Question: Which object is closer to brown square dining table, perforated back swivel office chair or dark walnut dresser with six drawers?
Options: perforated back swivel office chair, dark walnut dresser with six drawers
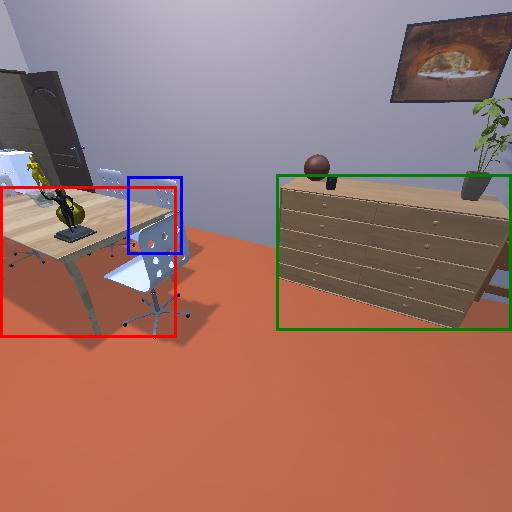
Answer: perforated back swivel office chair